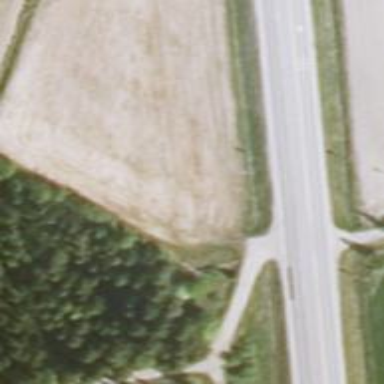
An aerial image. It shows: Simple road.